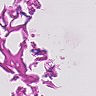
Metastatic tissue present: no